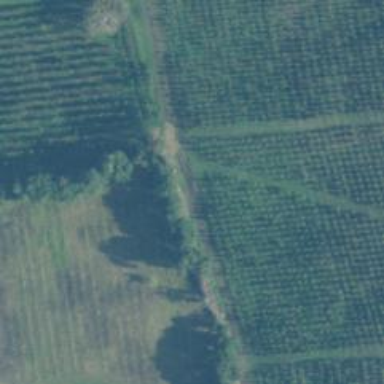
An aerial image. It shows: Orchard filled with papaya trees.